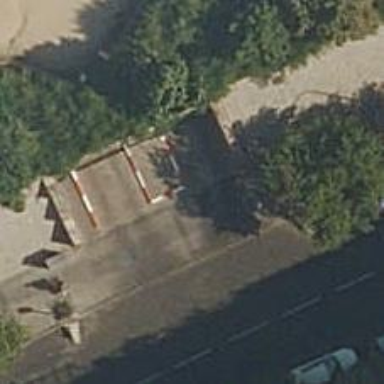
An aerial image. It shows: Parking entrance.